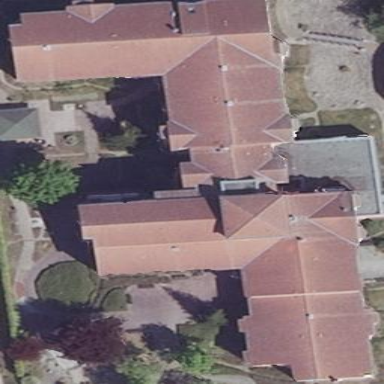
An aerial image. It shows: Nursing home building.